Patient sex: M
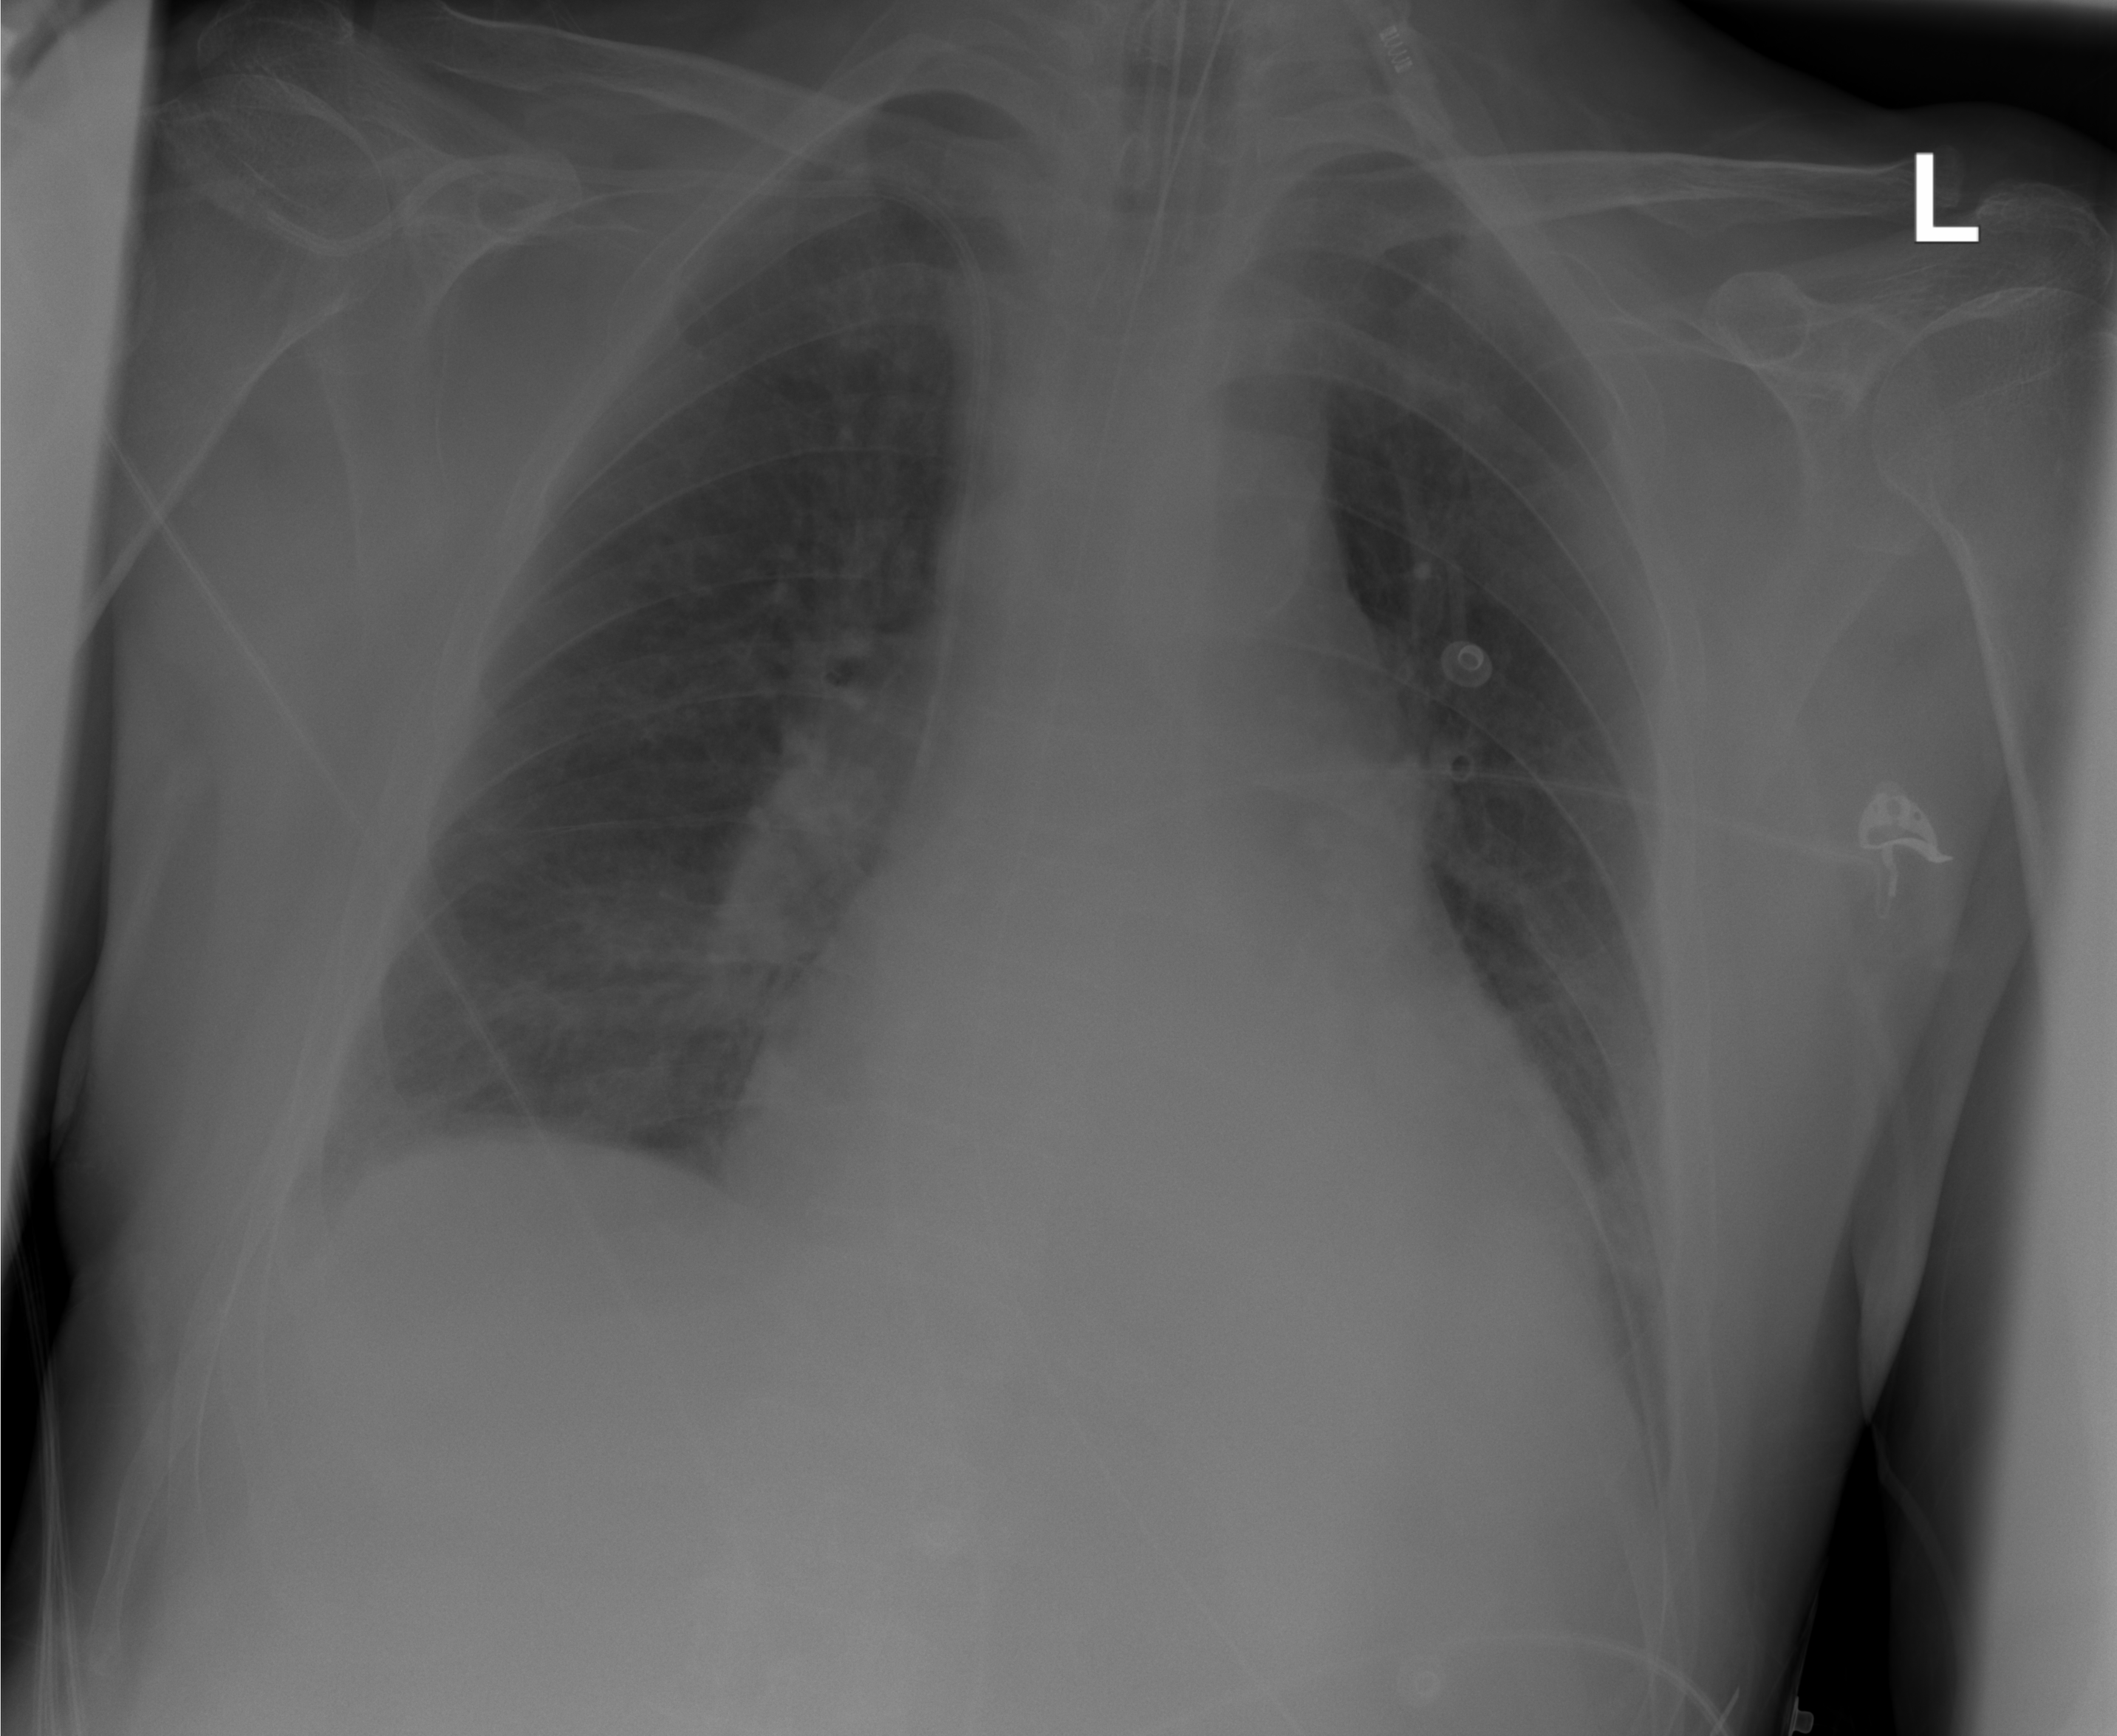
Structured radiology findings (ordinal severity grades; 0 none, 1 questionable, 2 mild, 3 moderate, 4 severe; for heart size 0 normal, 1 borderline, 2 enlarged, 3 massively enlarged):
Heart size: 0
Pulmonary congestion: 2
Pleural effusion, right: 2
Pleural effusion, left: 2
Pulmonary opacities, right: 0
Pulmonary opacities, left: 0
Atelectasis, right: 2
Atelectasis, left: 2